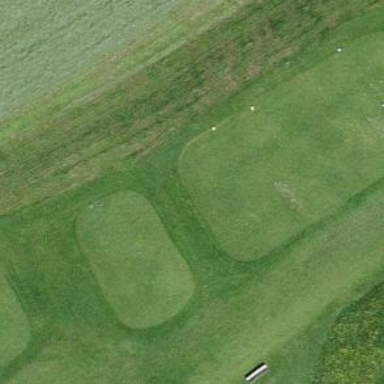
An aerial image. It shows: Golf tee on grassy land.